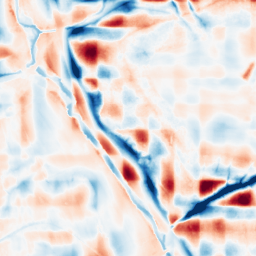
Category: wavelet
Decomposition family: wavelet_reverse_biorthogonal
Decomposition parameters: wavelet: rbio1.3
level: 5
Upsampling method: cubic_mitchell
Upsampling parameters: scale: 2
Upsampling scale: 2